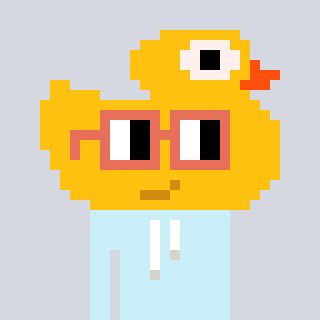
a pixel art character with square orange glasses, a ducky-shaped head and a cold-colored body on a cool background